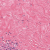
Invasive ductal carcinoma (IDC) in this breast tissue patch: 0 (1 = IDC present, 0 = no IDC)